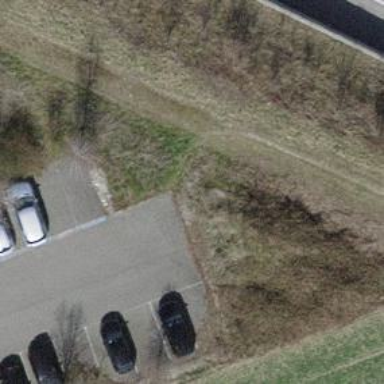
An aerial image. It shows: Parking aisle designated as service road.